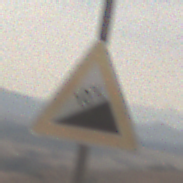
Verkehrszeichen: Steigung10
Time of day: MorningAfternoon
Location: Outdoor (Nature)
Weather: Overcast
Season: NotSpecified
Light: Natural